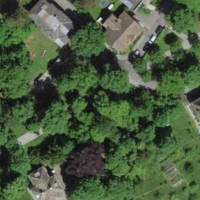
EUNIS habitat code: 54
Species observed at this site:
Ficedula hypoleuca